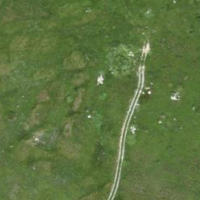
EUNIS habitat code: 26
Species observed at this site:
Rumex alpinus